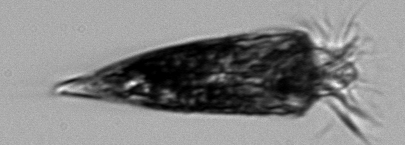
Label: Strombidium_tintinnodes